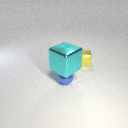
small yellow metal cube to the right of small blue metal sphere